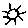
Label: sun